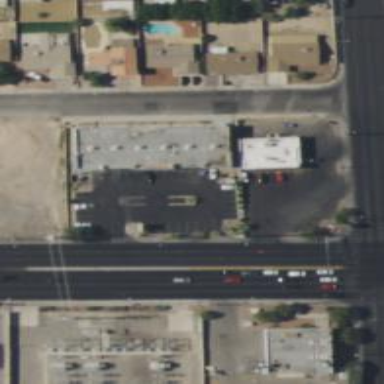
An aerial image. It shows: Convenience shop.